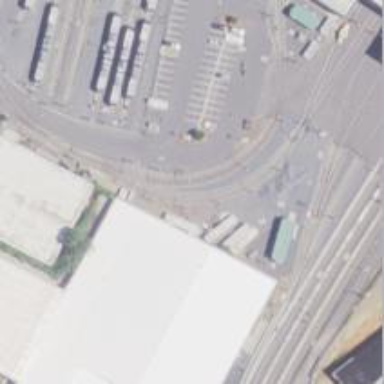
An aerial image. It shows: Light rail service yard with electrified contact lines.